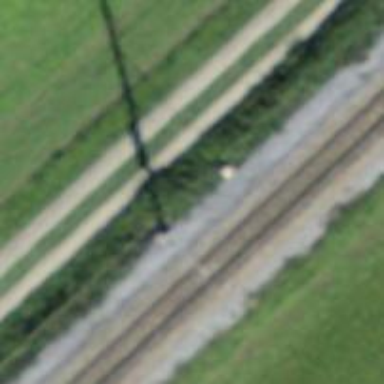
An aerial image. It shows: Power pole.